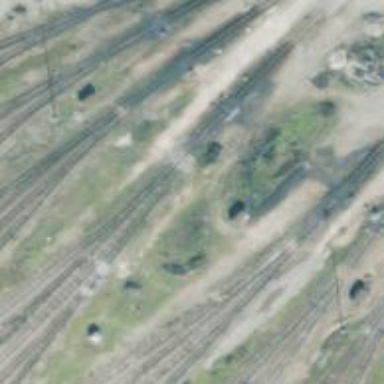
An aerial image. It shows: Railway yard.